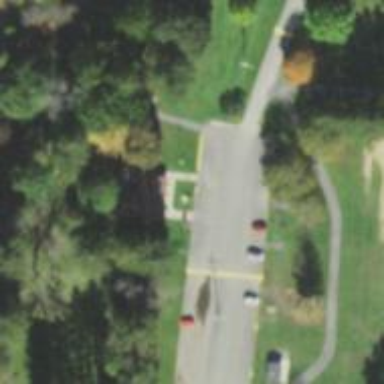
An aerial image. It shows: Service road.